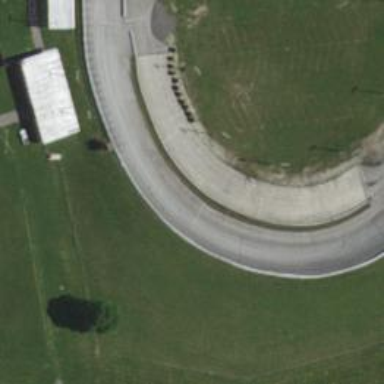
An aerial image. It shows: Raceway for motor sports.